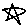
Label: star